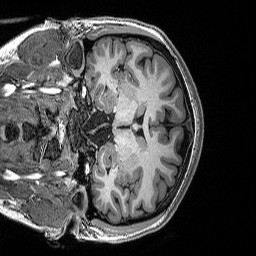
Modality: T1w
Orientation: coronal
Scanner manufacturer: siemens
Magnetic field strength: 3 T
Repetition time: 2.53 s
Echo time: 0.0033 s